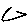
Label: triangle